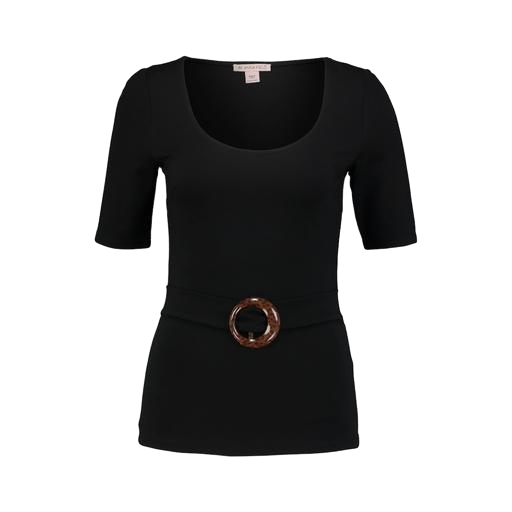
black belted t-shirt, black three-quarter-sleeve top only macy, black scoop neck t-shirt, white background